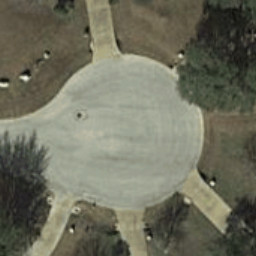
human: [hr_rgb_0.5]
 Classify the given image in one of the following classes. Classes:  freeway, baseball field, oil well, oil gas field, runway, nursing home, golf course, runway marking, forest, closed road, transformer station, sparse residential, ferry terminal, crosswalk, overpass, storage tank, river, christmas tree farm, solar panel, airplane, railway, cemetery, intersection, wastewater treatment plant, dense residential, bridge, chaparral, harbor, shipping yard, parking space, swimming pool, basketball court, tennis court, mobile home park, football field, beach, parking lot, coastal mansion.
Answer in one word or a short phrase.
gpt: closed road